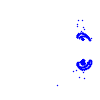
Particle: electron